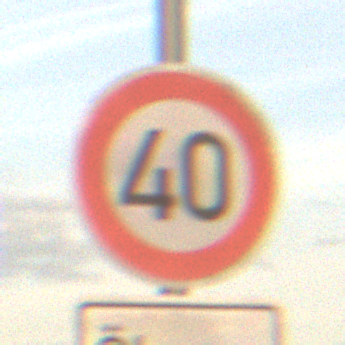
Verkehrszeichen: Geschwindigkeit40
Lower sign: HinweiseAufGefahrenDurchVerbaleAngabe1
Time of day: SunriseSunset
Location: Outdoor (Nature)
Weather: PartlyCloudy
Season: NotSpecified
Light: Natural